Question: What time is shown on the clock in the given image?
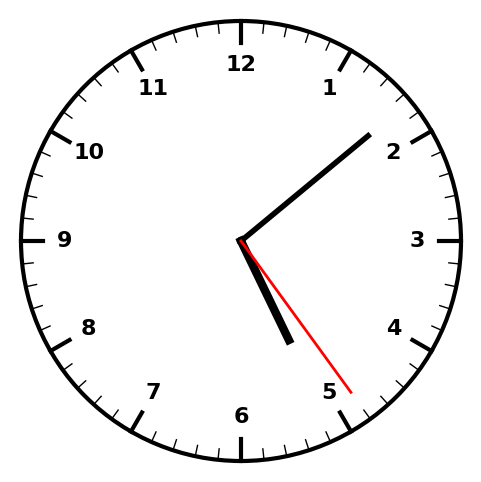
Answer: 05:08:24